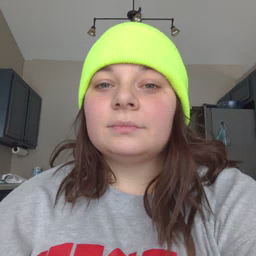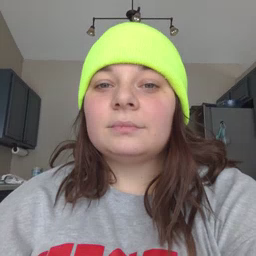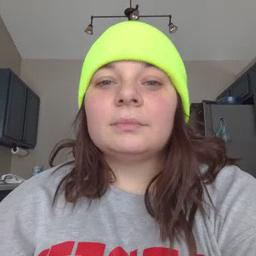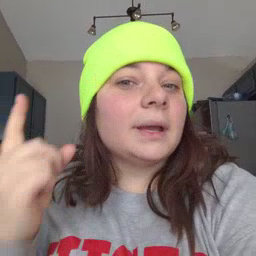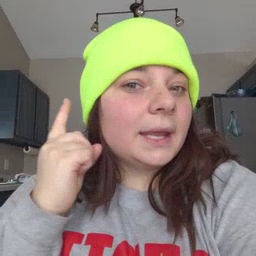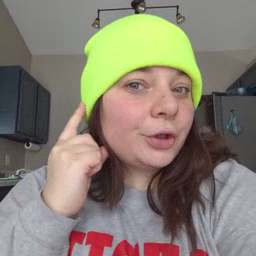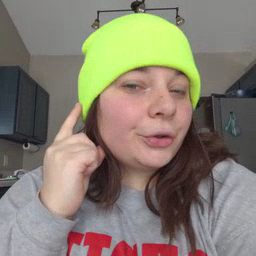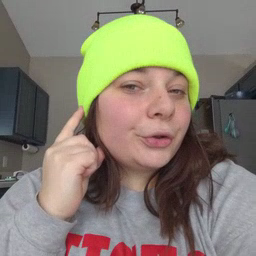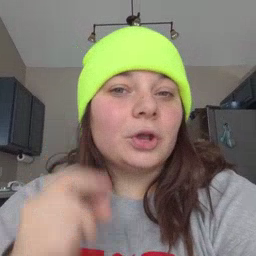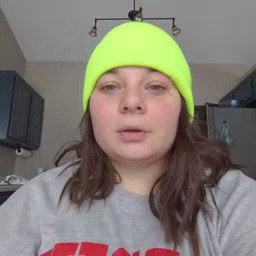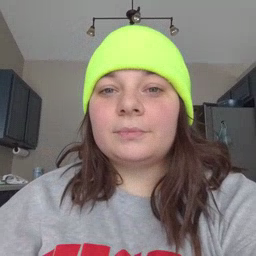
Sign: ear